Question: I am using a drop-down list using jquery when the user hover the main menu it will drop down and its working fine in all browsers except the IE7 and below i am using z-index to display the drop-down menu in-front of all elements but its wont works.

the menu items(dummydummy) goes behind the textbox and the button
style of the submenu items is
'''
#sub-menu {
z-index: 1000;
}
'''
and the textbox and buttons are grouped inside a div and the div's style is
'''
#grouped {
left: 100px;
position: absolute;
z-index:1;
}
'''
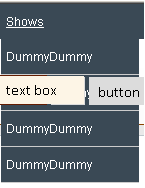
Answer: only work with position 'relative', 'absolute' & 'fixed'. So, Give 'position:relative' to your '#submenu'. Write like this:
'''
#sub-menu {
position:relative;
z-index: 1000;
}
'''